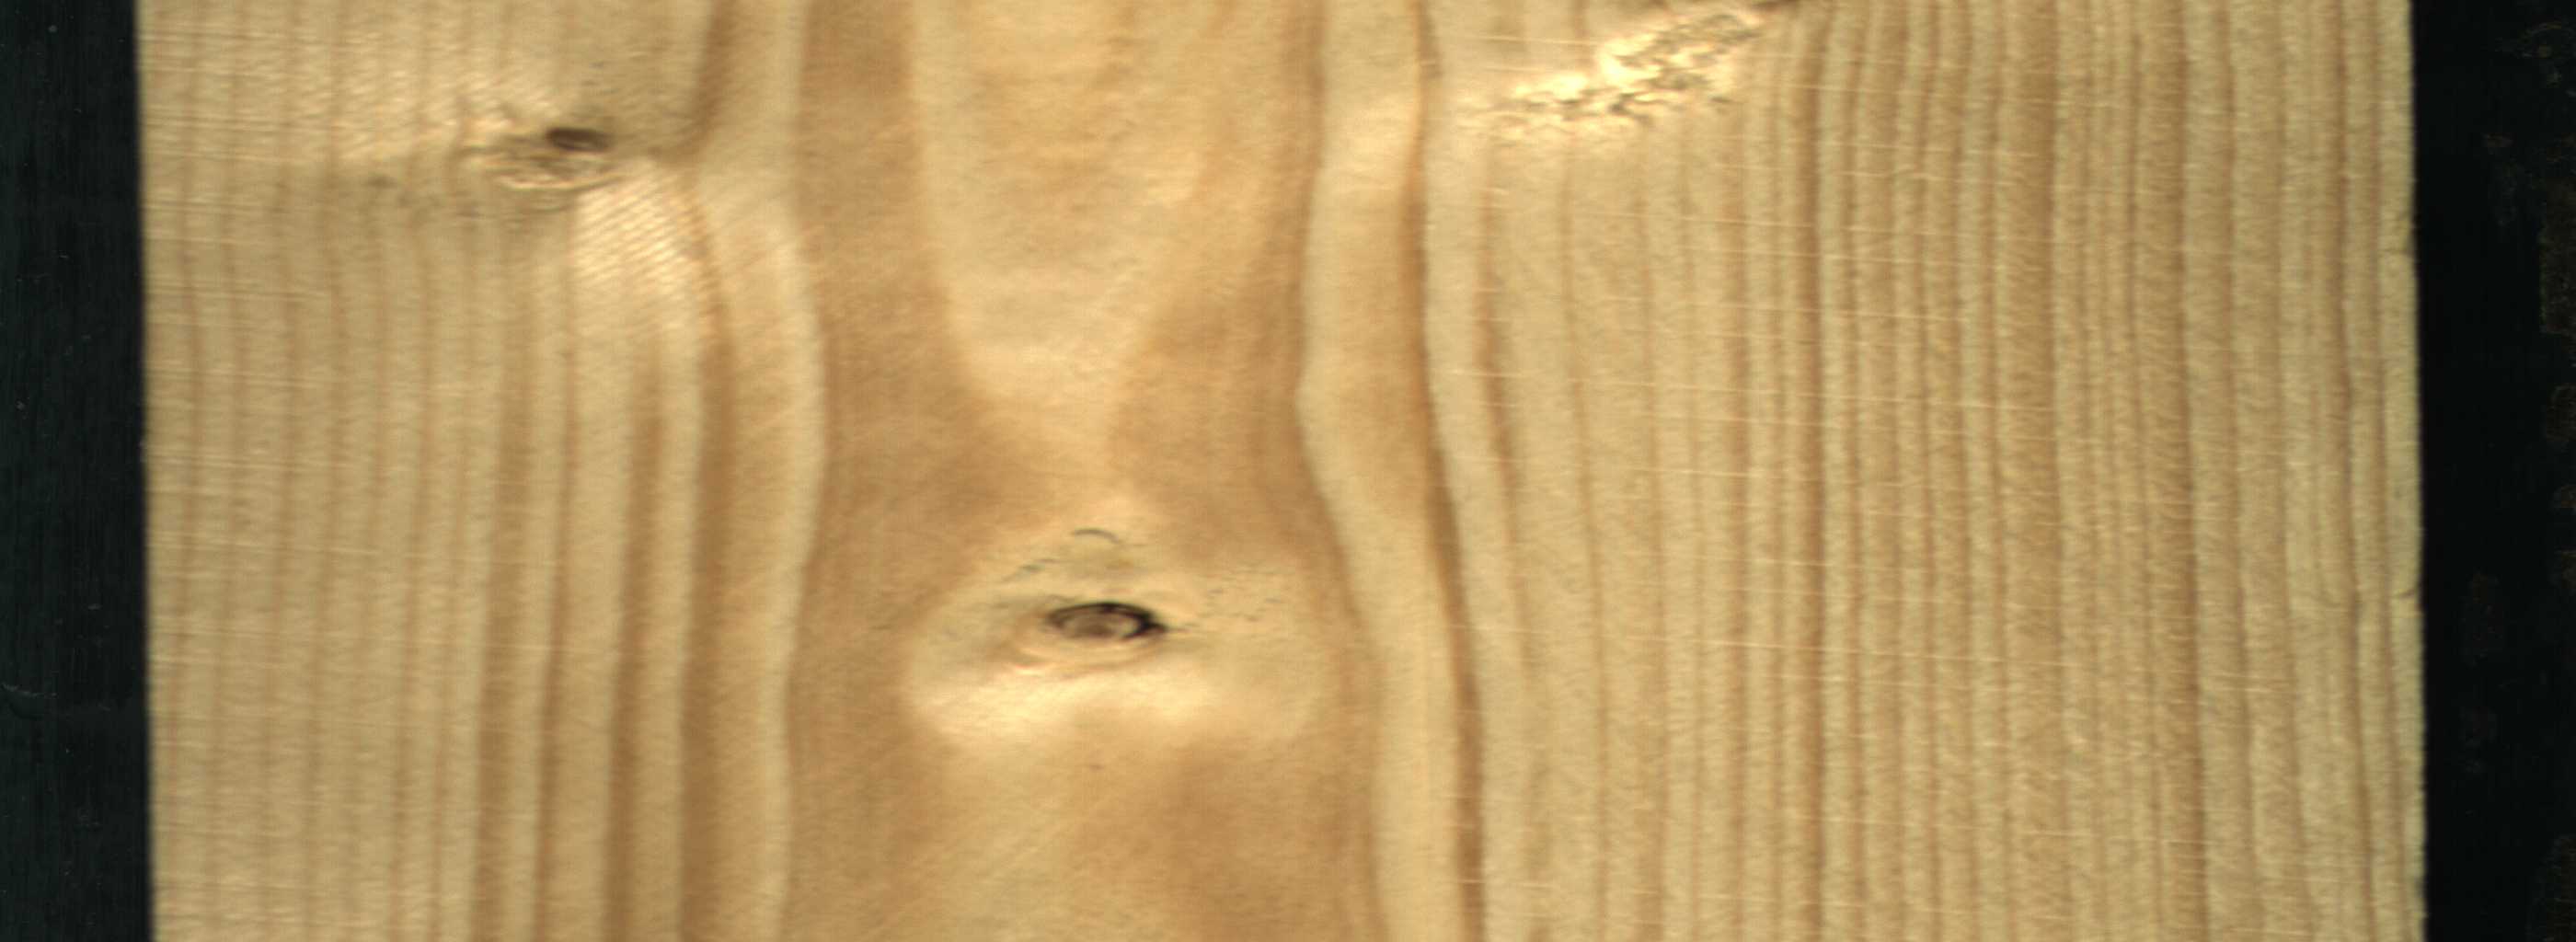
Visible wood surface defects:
Dead_Knot
Live_Knot